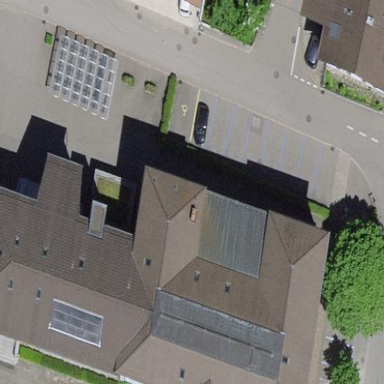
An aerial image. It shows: Street side parking area.